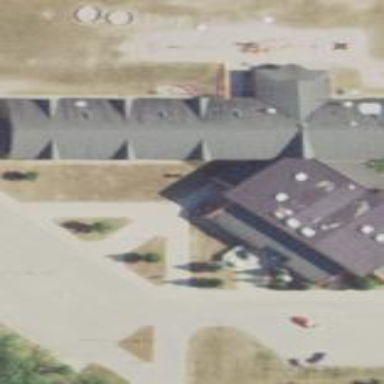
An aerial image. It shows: School building.